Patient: sex M, age 75
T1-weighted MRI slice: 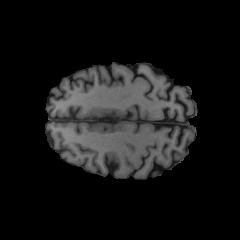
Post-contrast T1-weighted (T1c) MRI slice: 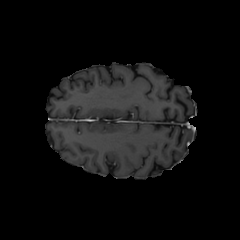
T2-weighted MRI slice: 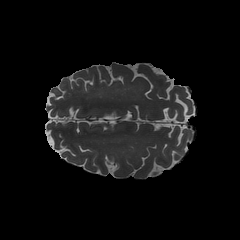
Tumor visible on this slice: no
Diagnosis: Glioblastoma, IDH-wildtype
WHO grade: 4